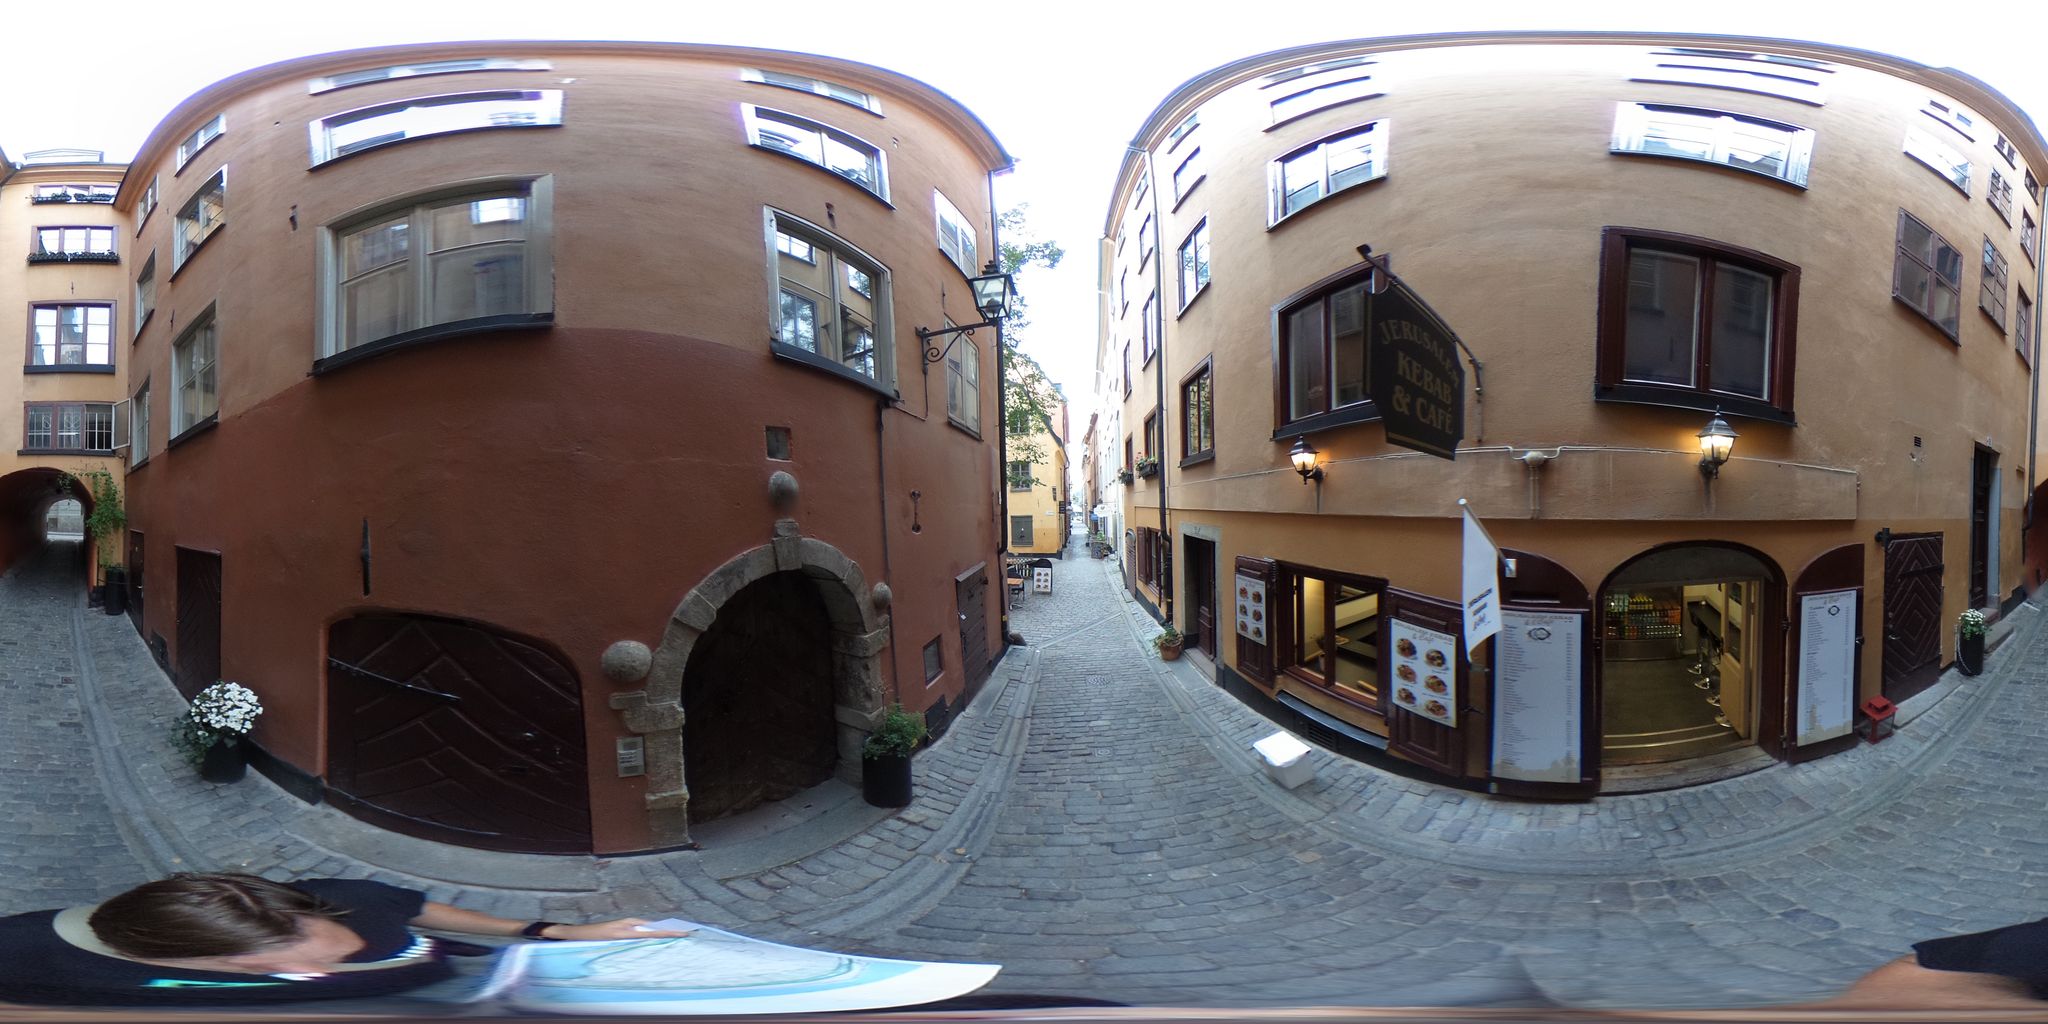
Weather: snowy
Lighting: day
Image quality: slightly poor
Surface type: walking surface
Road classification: pedestrian, footway
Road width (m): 2
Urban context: urban centre
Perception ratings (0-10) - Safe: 2.97, Lively: 7.09, Beautiful: 5.31, Boring: 5.53, Depressing: 4.41, Wealthy: 5.65